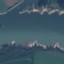
Land use / land cover class: River